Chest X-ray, PA view. Patient: 59 years old, sex M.
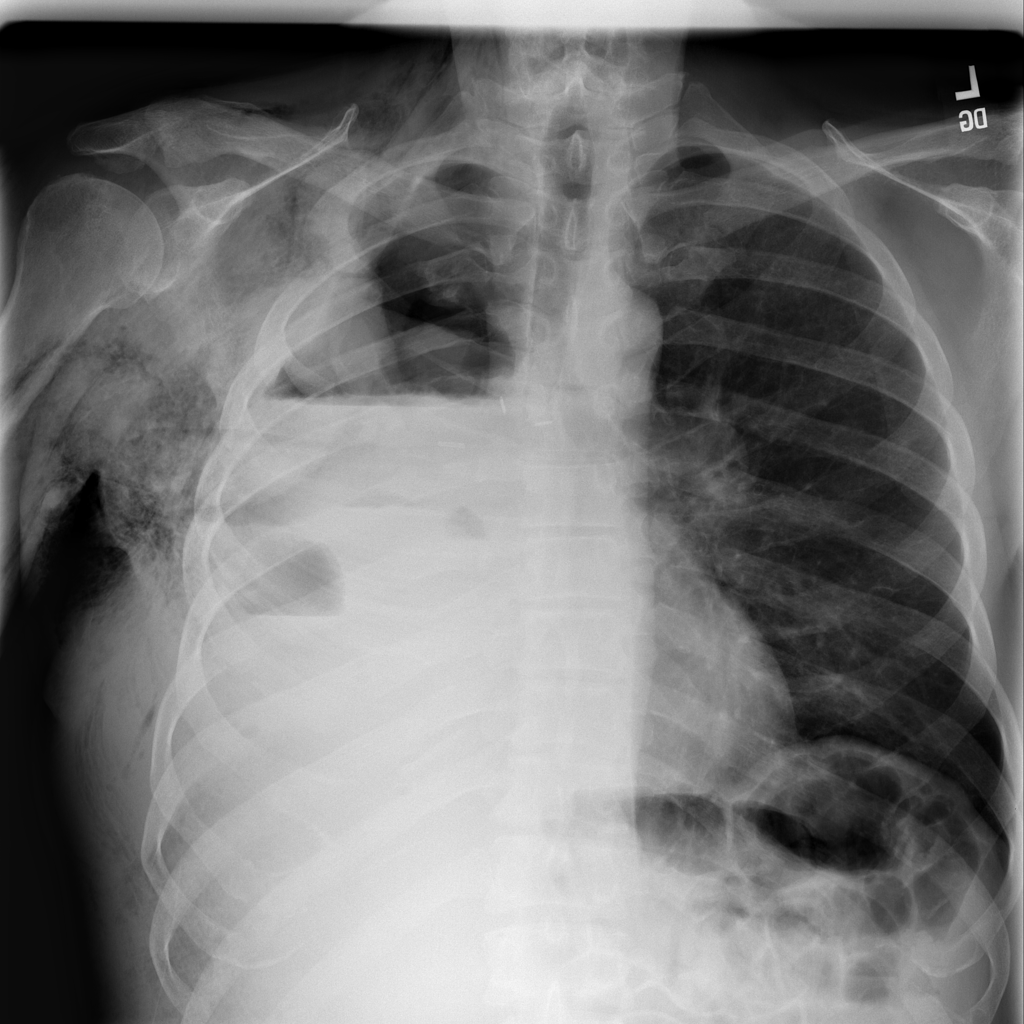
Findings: Emphysema